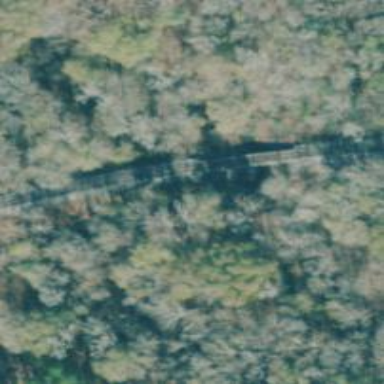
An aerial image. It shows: Bridge over railway line.